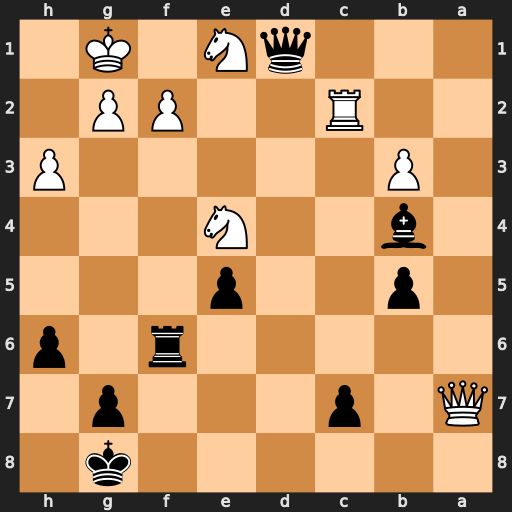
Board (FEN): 6k1/Q1p3p1/5r1p/1p2p3/1b2N3/1P5P/2R2PP1/3qN1K1
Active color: b
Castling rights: -
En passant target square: -
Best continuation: Qxe1+ Kh2 Qxe4